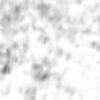
Label: no_change